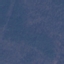
Land use / land cover class: Forest